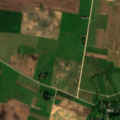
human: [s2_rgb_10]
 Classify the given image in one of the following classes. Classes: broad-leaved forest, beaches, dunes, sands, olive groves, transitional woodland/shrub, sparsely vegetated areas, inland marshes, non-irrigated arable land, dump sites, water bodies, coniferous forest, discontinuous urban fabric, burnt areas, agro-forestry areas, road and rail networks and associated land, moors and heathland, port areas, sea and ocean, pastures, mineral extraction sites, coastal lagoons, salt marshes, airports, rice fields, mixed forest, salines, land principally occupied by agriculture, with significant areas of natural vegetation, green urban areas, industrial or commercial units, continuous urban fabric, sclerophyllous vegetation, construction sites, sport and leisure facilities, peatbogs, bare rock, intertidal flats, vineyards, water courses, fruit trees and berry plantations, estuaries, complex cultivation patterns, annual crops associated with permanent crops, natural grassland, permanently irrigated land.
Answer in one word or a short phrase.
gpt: discontinuous urban fabric, non-irrigated arable land, complex cultivation patterns